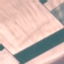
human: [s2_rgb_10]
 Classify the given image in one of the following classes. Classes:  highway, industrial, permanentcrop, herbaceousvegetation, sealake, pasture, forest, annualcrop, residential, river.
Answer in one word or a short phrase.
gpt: AnnualCrop